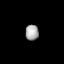
Tissue: lung
Cell type: Endothelial cells
Senescence score: 0.6478
Nuclear area (px): 204
Mean DAPI intensity: 166.279